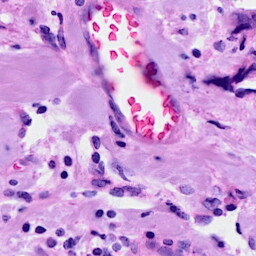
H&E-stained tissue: Breast